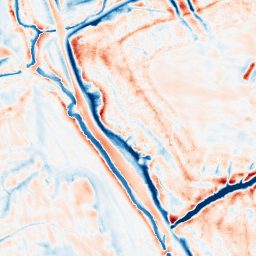
Category: edge_preserving
Decomposition family: bilateral
Decomposition parameters: d: 21
sigma_color: 75
sigma_space: 100
Upsampling method: bicubic_3x
Upsampling parameters: scale: 3
Upsampling scale: 3